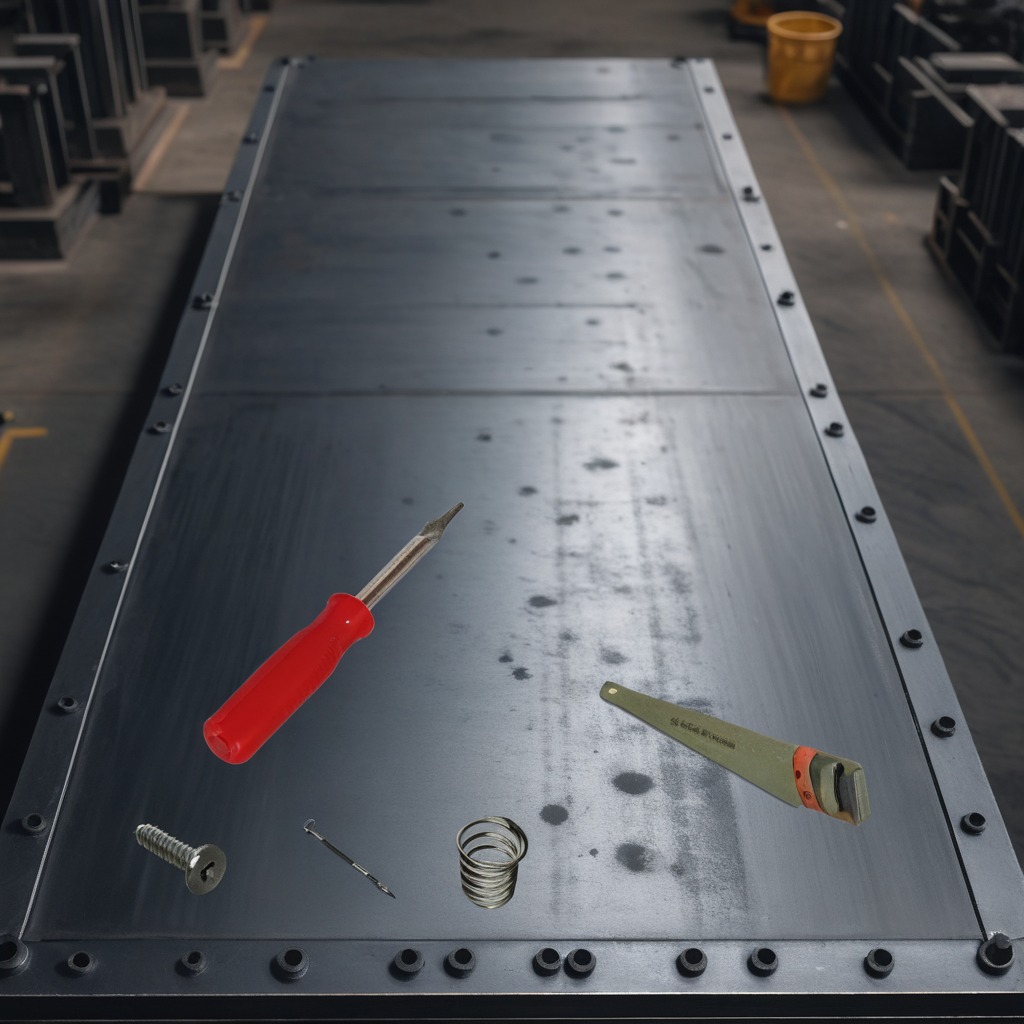
A metal machine screw, an iron nail, a coiled metal spring, a handheld metal saw, and a screwdriver are lying on the cold steel table in a mining workshop.